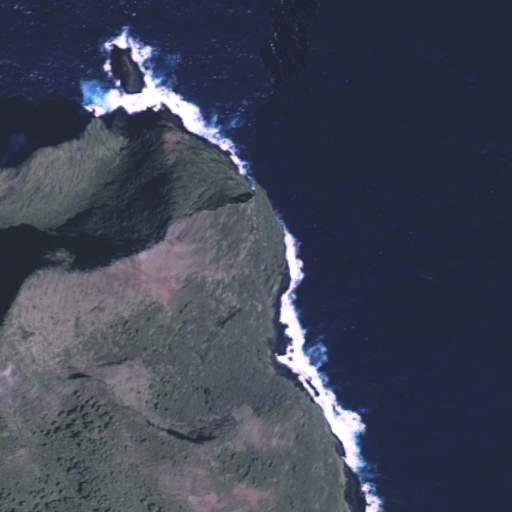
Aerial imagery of cape in Hawaii named Pau‘eono containing only unknown